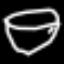
Label: diamond